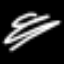
Label: squiggle